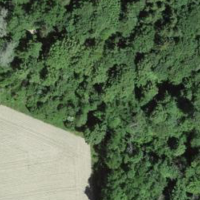
EUNIS habitat code: 41
Species observed at this site:
Ficedula hypoleuca